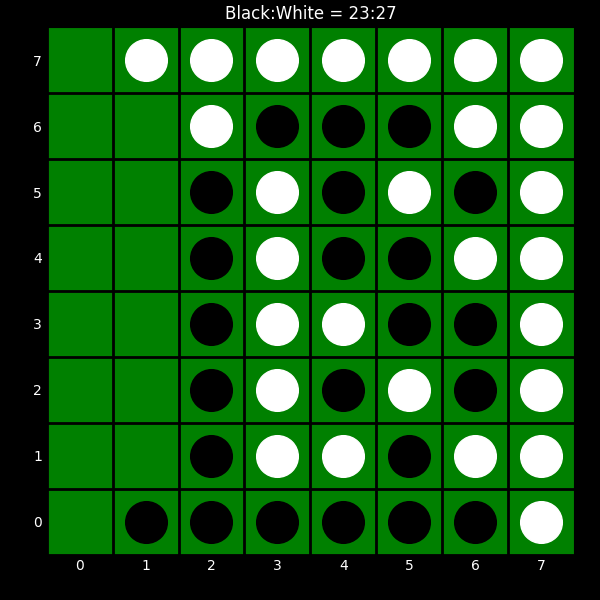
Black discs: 23
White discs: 27